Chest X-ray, PA view. Patient: 14 years old, sex F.
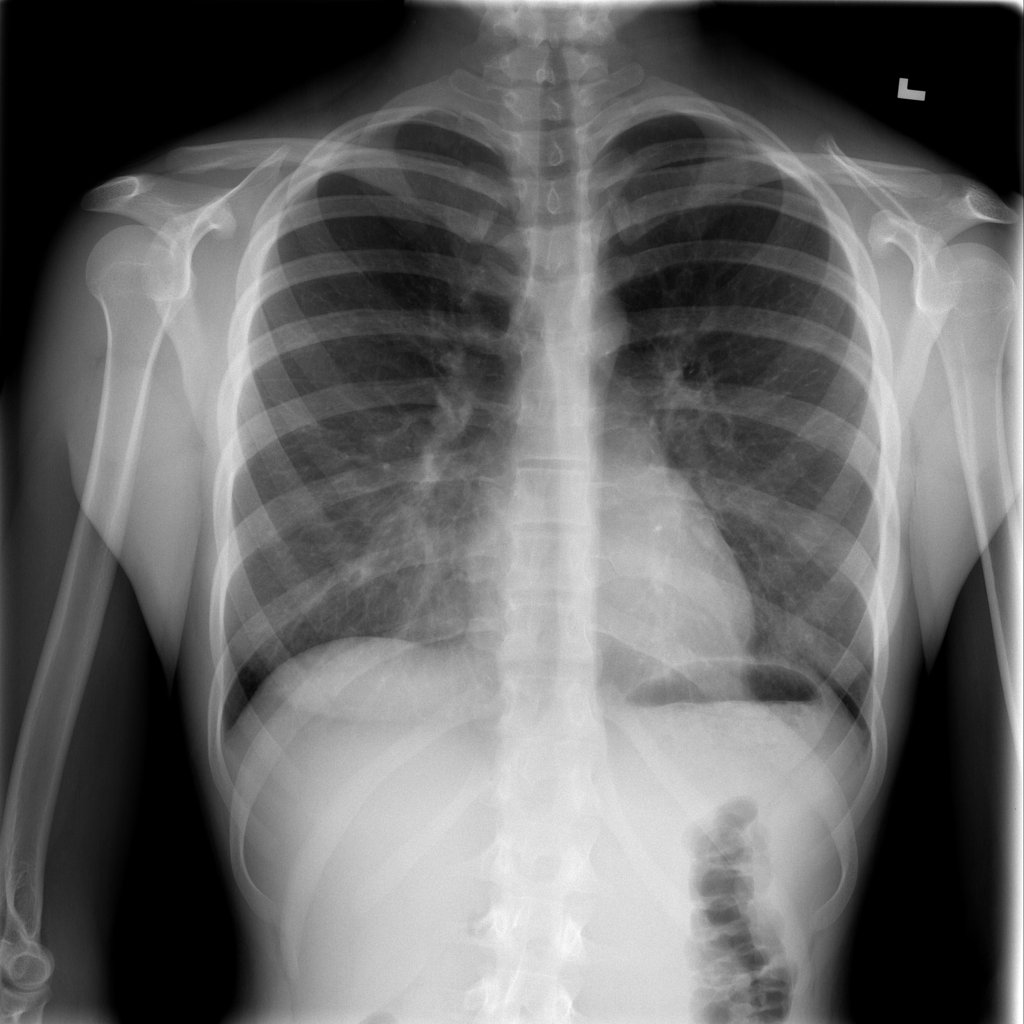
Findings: No Finding